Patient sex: M
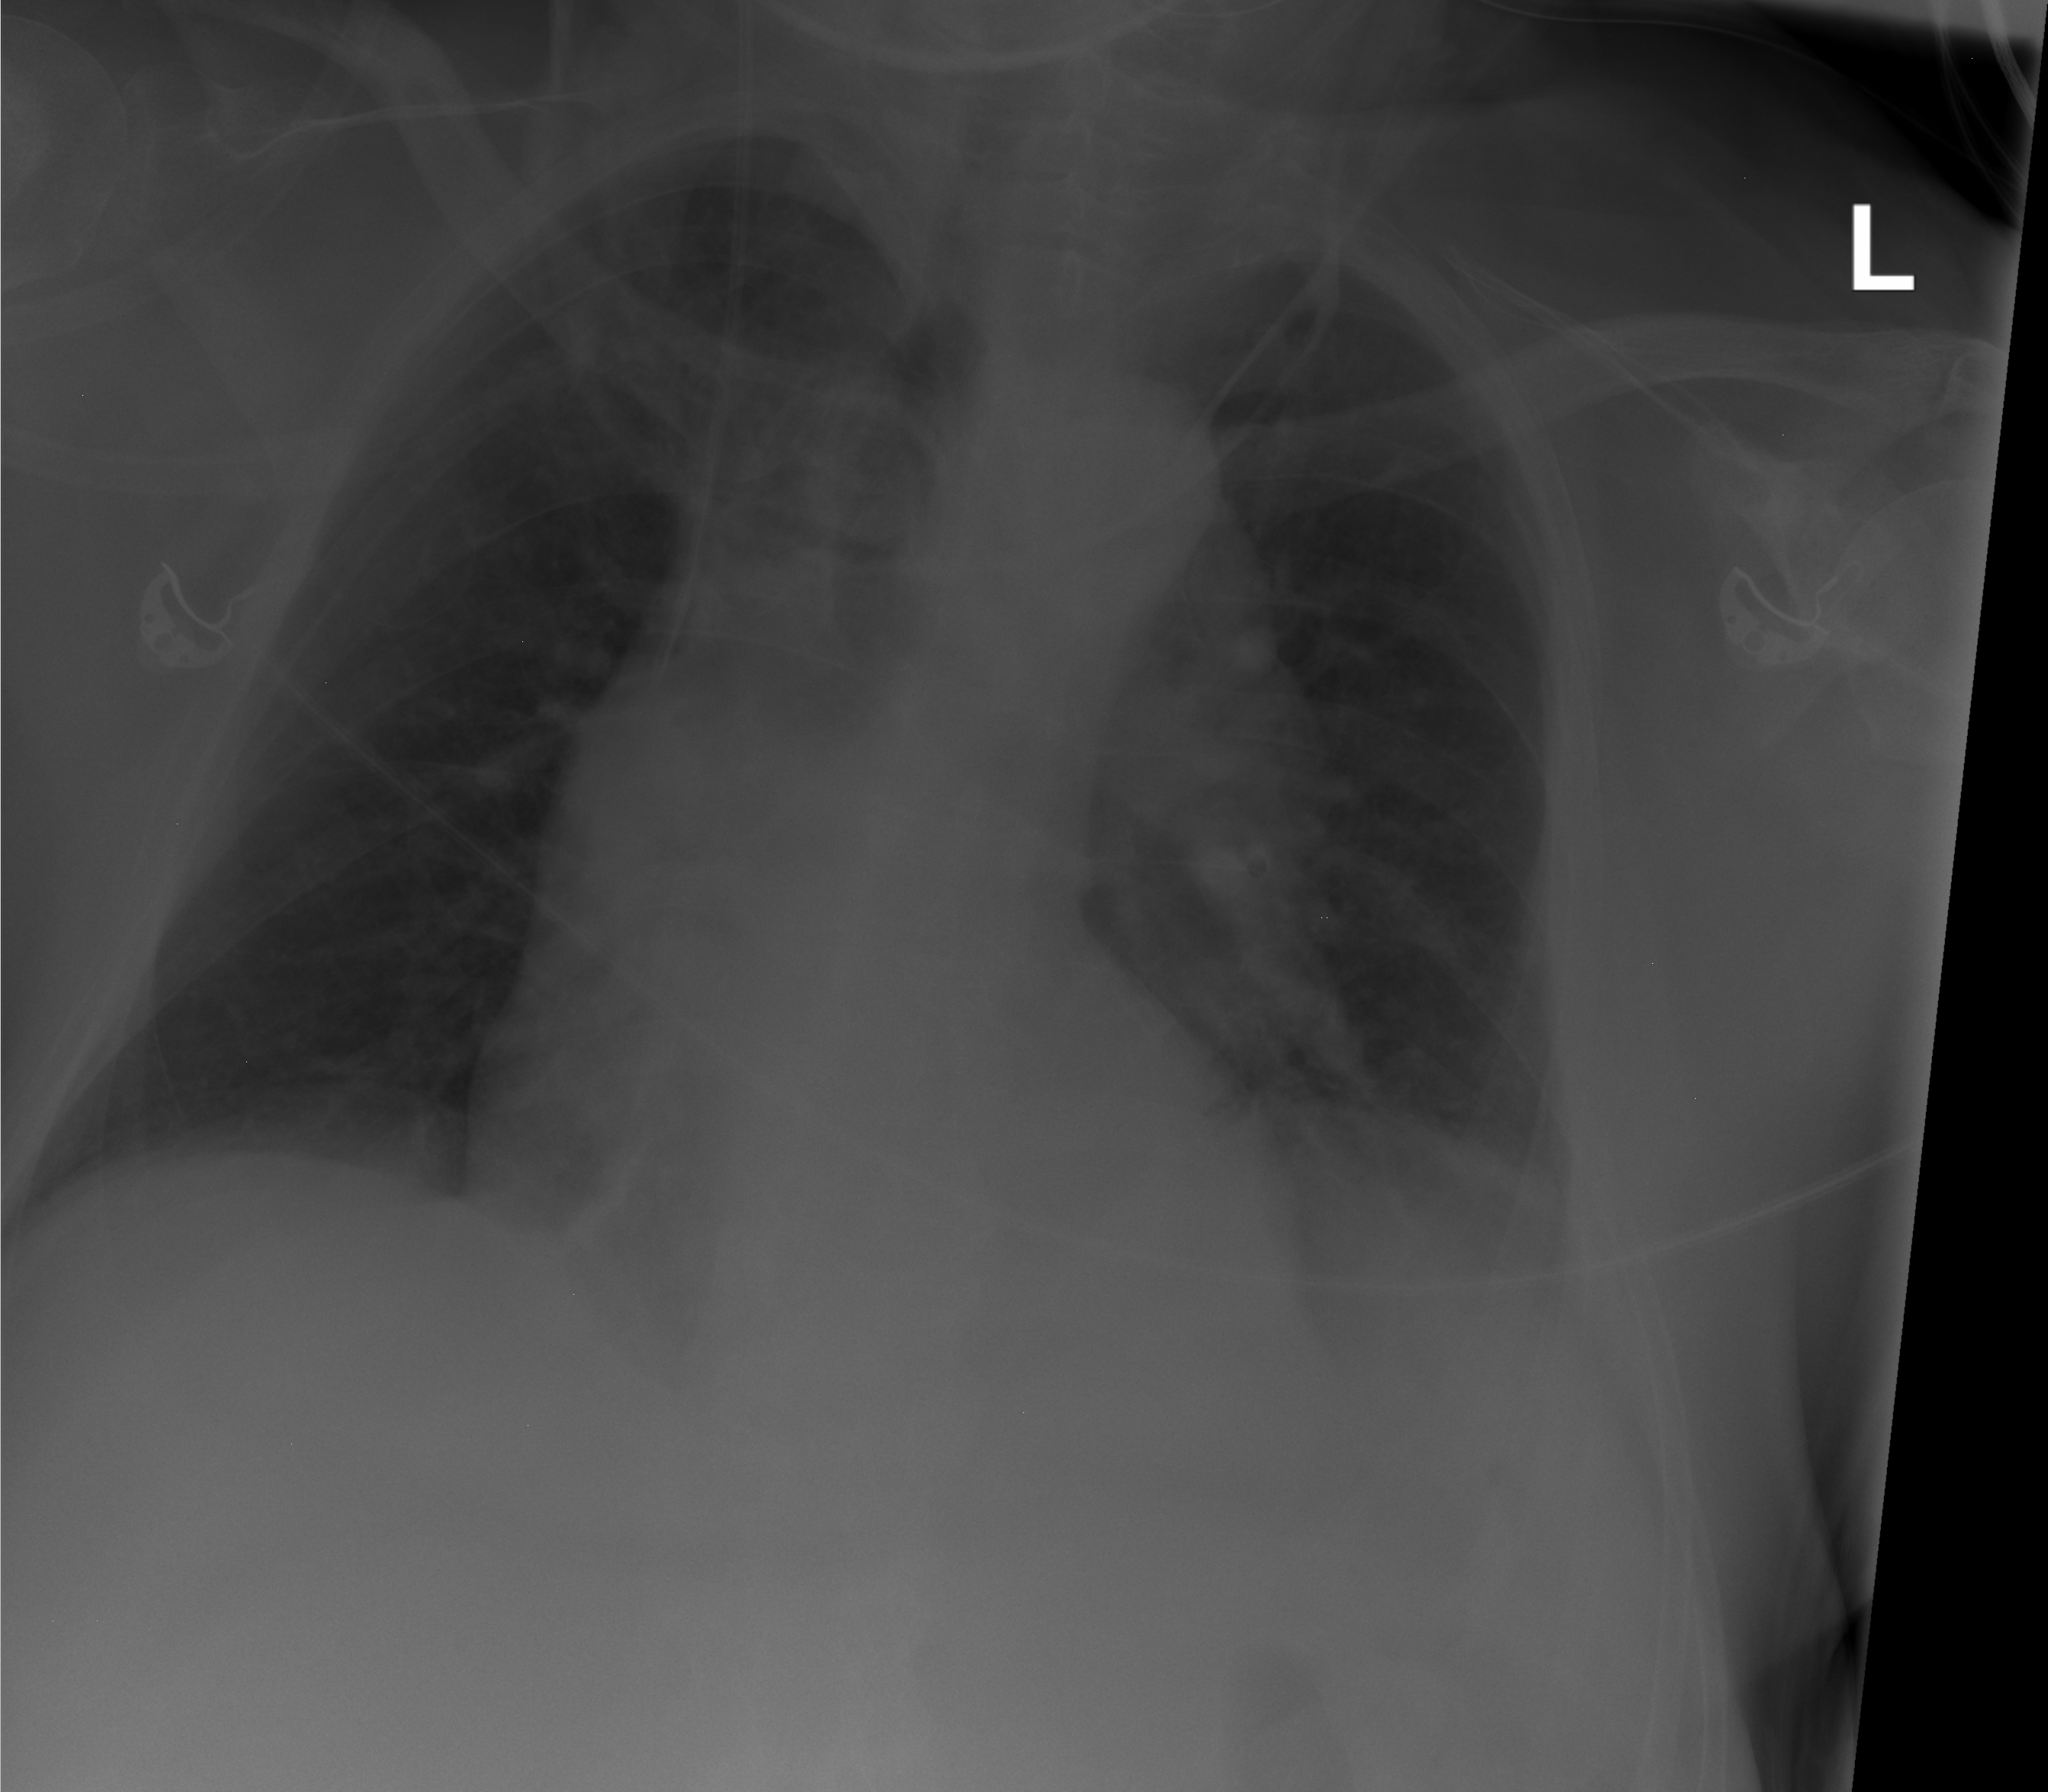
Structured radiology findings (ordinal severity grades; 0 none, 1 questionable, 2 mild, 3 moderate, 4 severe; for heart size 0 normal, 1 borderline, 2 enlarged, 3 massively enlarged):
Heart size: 0
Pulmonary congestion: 0
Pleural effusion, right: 0
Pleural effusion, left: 0
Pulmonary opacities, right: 0
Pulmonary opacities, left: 0
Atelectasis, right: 0
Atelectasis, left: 1